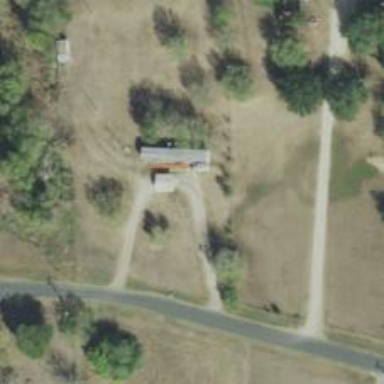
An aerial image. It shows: Driveway leading to service road.